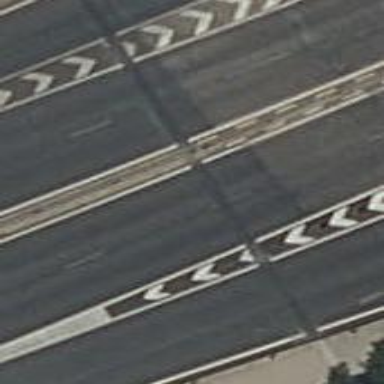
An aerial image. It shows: Viaduct bridge crossing secondary road with asphalt surface.